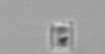
Label: Bacillariophyceae_morphotype1